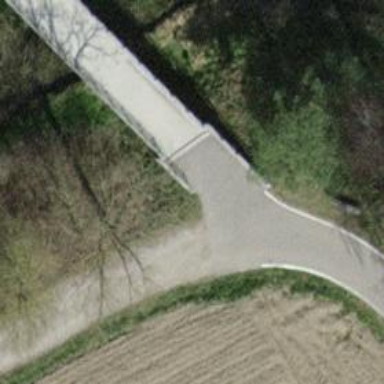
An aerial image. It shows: Concrete track on bridge with top-grade surface.